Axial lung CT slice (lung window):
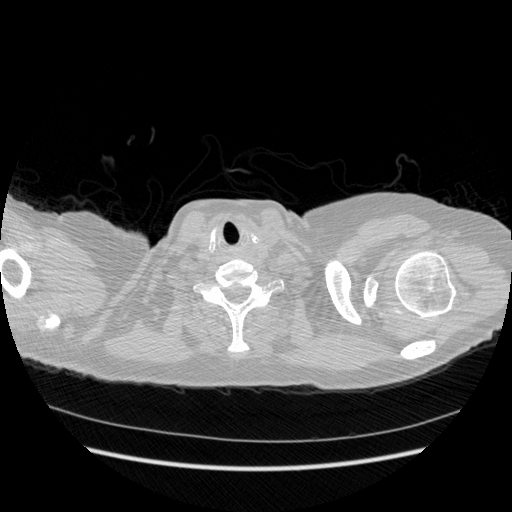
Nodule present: no